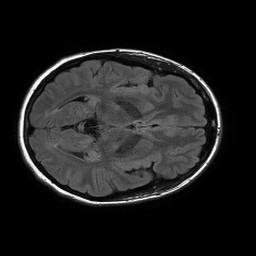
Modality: FLAIR
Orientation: axial
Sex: female
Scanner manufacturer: philips
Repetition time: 11 s
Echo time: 0.125 s